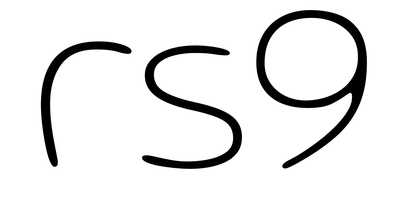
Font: Gluten_Thin